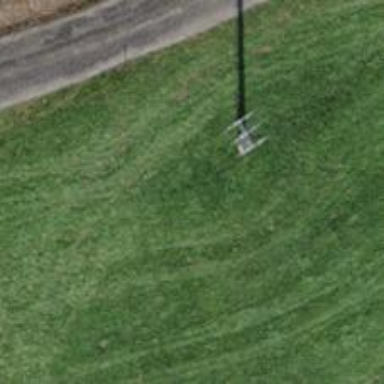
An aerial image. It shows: Power pole.